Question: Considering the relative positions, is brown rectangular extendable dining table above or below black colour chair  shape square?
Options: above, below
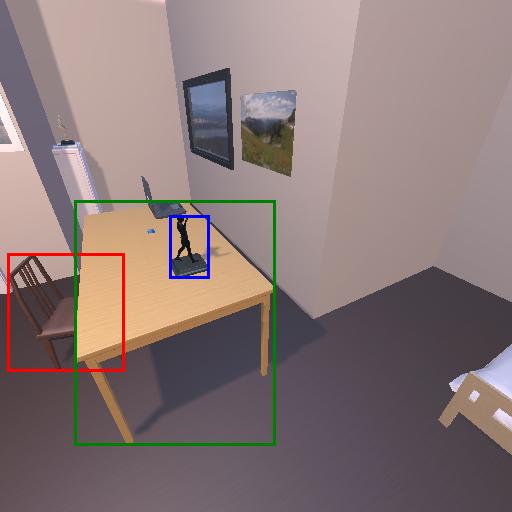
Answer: above